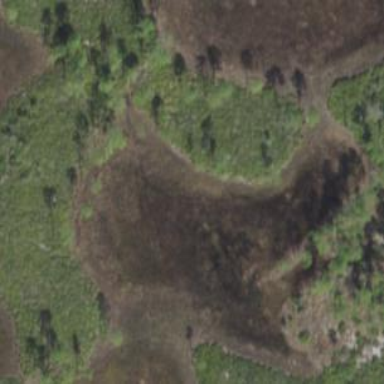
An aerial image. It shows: Marshy wetland area.